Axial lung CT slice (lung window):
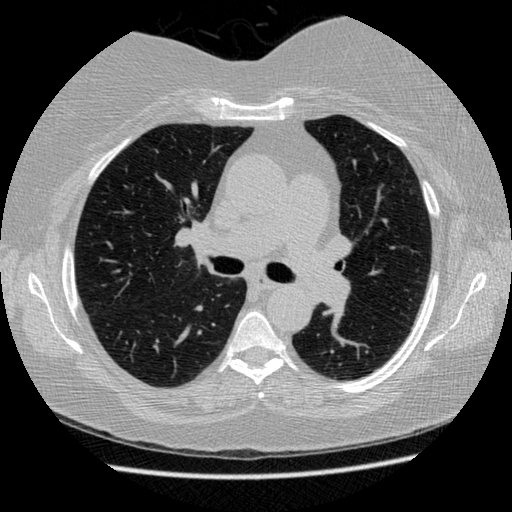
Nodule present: no